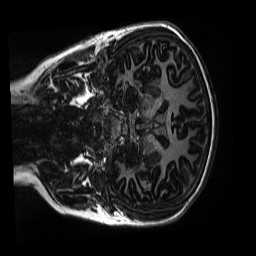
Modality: MP2RAGE
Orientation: coronal
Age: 13
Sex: female
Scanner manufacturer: siemens
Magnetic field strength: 3 T
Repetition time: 4 s
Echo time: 0.00303 s